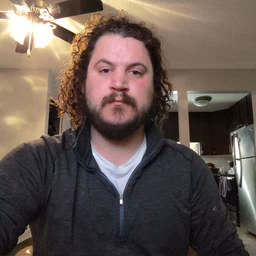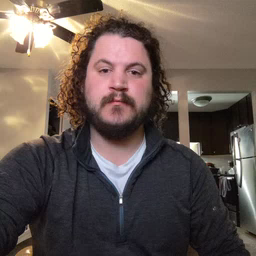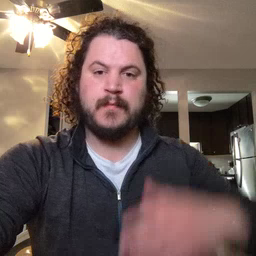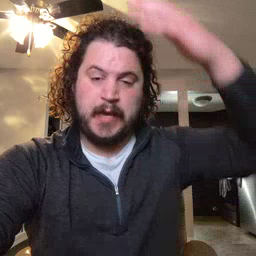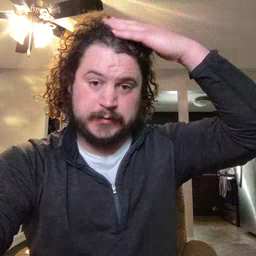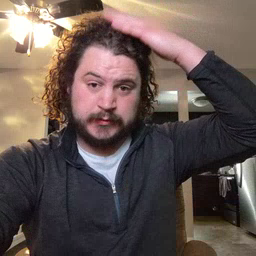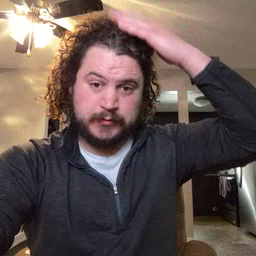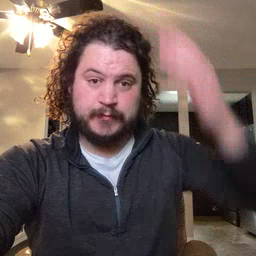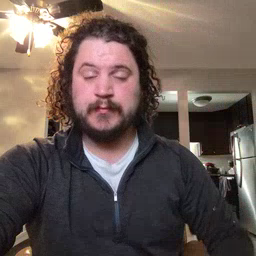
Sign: hat